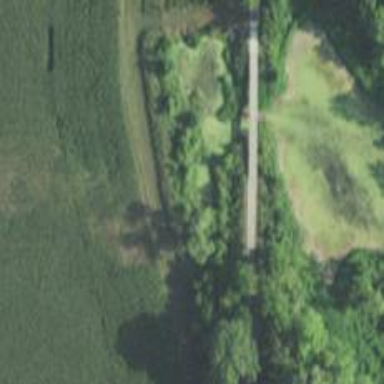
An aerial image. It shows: Abandoned railway bridge over cycleway.